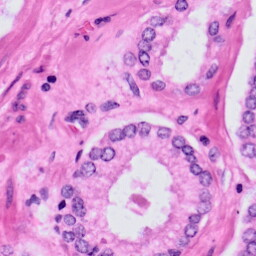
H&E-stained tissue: Prostate